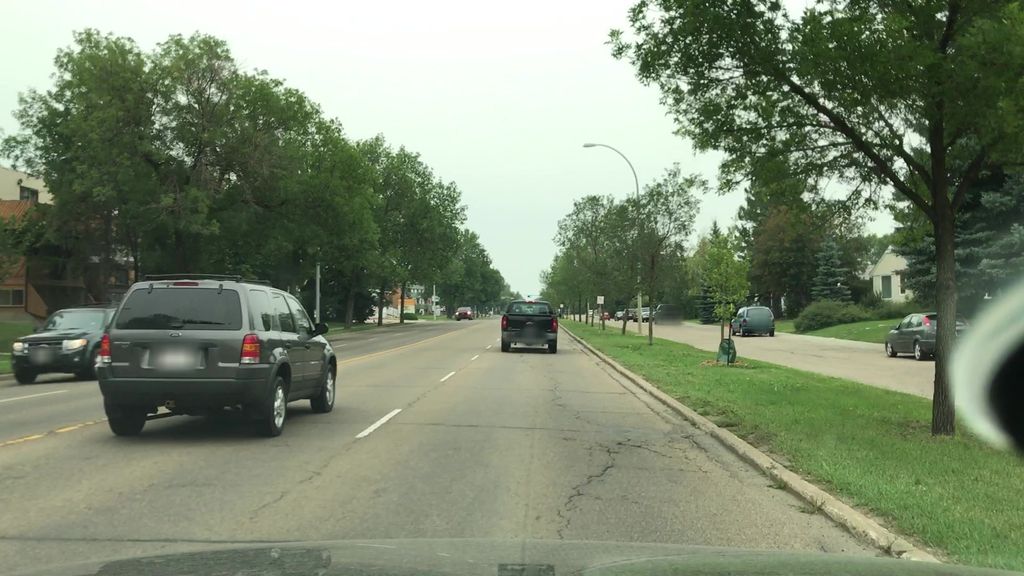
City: edmonton